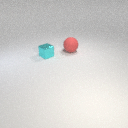
small cyan metal cube to the left of large red rubber sphere